Question:
I am trying to incorporate a similar kind of view in an app. So, was wondering if its a tableview or something else?(see attached image) I am very new to learning swift and would greatly appreciate if someone could help me identify how this kind of structure can be made. Just the name of the element to be used would be enough. I will look up the details on Apple Docs.
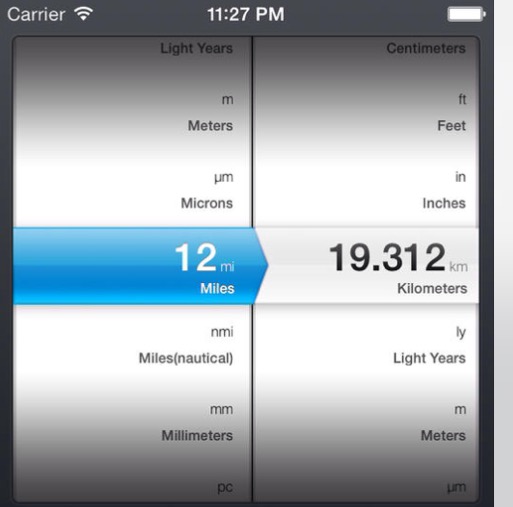
Answer: It is a customized <URL> with two components. Just like the default Date Picker in iOS.
These questions should help you in styling the 'UIPickerView':
- <URL>
---
For that last question, please take a look at ' <URL>.
> Addition to Nina's answer, below are some of the good custom Picker view controls which will be good to use in terms of performance and customizable.
<URL>
<URL>
<URL>